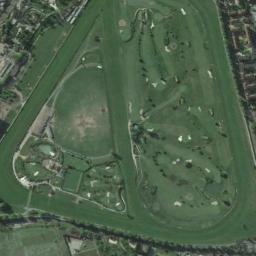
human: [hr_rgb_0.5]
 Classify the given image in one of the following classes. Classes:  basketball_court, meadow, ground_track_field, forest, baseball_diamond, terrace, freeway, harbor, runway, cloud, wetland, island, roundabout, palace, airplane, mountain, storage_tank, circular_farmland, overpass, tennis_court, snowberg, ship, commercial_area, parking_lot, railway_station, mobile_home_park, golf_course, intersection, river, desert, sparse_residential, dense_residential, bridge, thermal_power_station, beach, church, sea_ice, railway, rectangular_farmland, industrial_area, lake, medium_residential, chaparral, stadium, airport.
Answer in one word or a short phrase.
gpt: golf_course